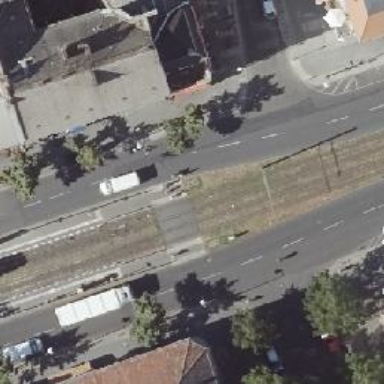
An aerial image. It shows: Uncontrolled tram railway crossing.